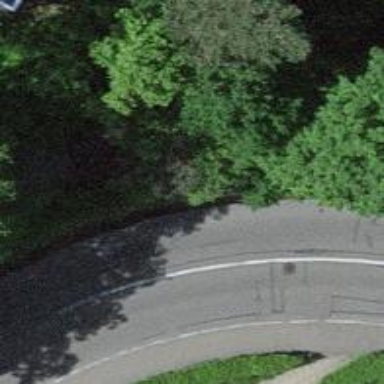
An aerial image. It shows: Stone steps along the road.